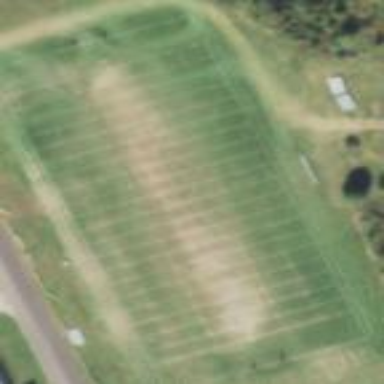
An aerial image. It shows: American football pitch.